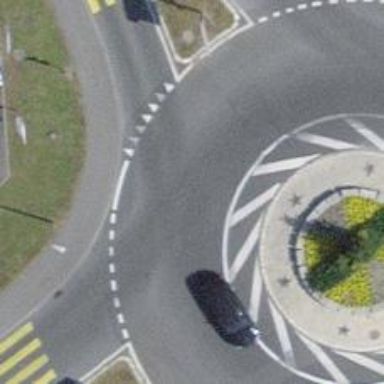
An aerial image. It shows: Tertiary road with asphalt surface leading to roundabout.